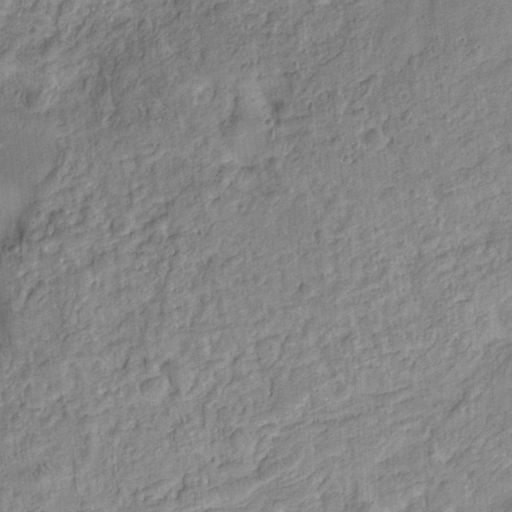
Classes present: Background, Cone